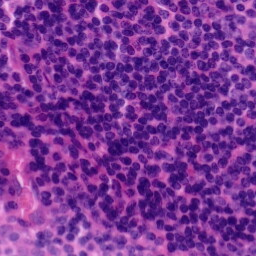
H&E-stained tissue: Tonsil